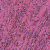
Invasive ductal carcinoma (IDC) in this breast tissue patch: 0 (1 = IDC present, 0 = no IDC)